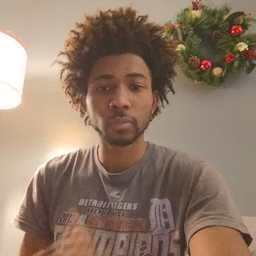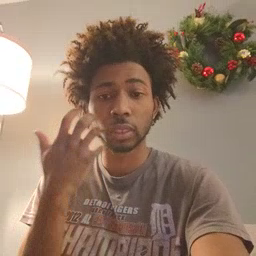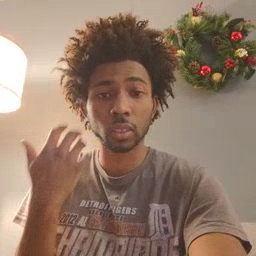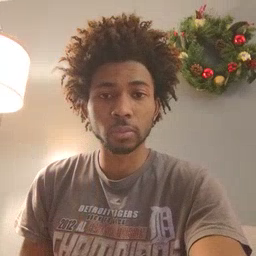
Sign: tiger